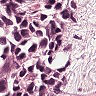
Metastatic tissue present: yes